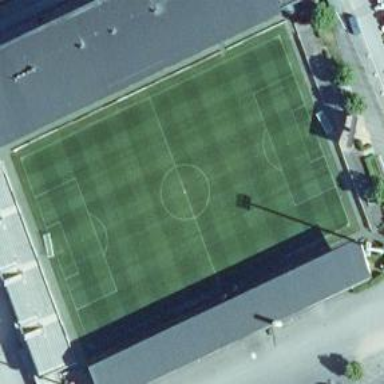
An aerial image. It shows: Soccer pitch designated for leisure and sports activities.